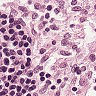
Metastatic tissue present: no